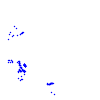
Particle: proton